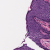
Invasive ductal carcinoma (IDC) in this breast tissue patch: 0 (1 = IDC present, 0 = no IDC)